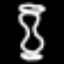
Label: hourglass